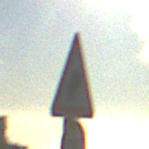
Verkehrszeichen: UnzureichendesLichtraumprofil
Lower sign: Geschwindigkeit30
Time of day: SunriseSunset
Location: Outdoor (Nature)
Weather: PartlyCloudy
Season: NotSpecified
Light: Natural